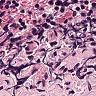
Metastatic tissue present: no